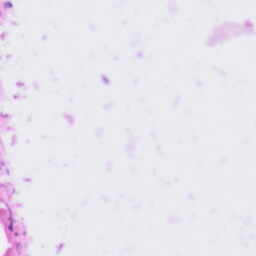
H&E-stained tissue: Tonsil